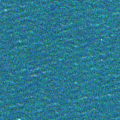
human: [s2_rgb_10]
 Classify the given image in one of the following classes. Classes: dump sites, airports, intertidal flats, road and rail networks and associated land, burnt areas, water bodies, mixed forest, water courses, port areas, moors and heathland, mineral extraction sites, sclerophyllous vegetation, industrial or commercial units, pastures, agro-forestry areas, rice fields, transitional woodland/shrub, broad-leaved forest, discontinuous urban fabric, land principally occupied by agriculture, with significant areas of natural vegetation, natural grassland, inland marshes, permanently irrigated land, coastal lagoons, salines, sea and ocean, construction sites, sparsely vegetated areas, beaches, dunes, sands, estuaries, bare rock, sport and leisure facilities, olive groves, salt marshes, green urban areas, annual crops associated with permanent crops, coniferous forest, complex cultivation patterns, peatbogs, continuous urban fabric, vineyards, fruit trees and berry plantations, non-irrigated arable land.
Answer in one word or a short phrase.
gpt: sea and ocean